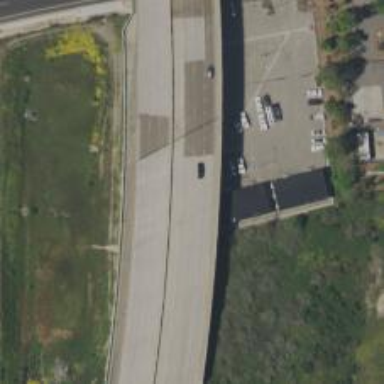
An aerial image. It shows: Primary highway bridge over expressway.